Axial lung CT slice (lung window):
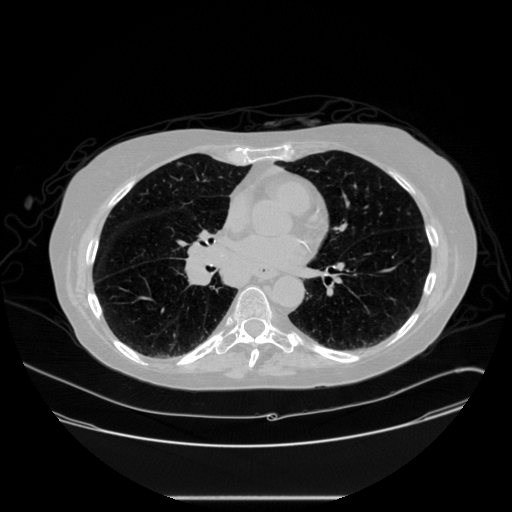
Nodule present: no